Question: I have my old data model, my new model (same but with two more text fields in one entity) and a mapping model (just the default generated one).
When I do automatic migration, I get a crash and a stacktrace that looks like it's entered an endless loop, 62851 stack frames, mostly _PF_Handler_Public_GetProperty and descriptions on NSManagedObject, terminated by a malloc error, which I assume is the endless loop running out of memory on my device.

Do you have any idea what can lead to such an endless loop? I have no idea where to start debugging this.
Cheers
Nik
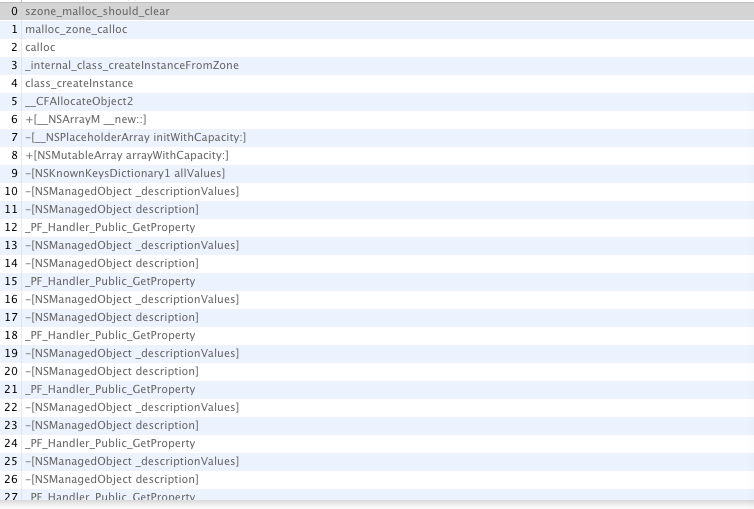
Answer: Start under debugger and then click pause. Then try to step thru and try to find the reason for looping. Could it be that the same data is read again and again without stepping forward? If this doesn't help, comment out some code and see if it reproduces. Keep doing so and you may find your faulty block. This post might be helpful <URL>.